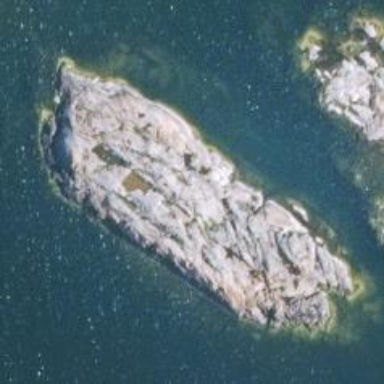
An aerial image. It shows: Islet located along the natural coastline.